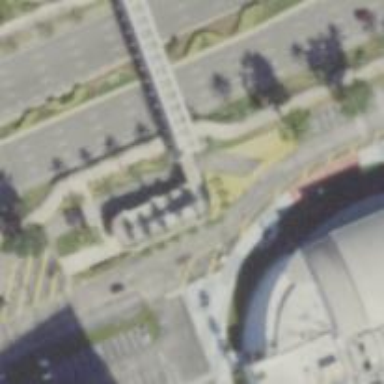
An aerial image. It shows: Footway bridge.